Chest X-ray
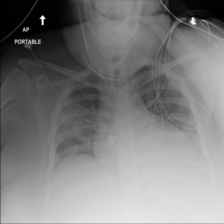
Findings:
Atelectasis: negative
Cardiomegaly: negative
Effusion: negative
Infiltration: positive
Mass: negative
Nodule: negative
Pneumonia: negative
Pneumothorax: negative
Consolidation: negative
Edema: negative
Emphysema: negative
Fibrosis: negative
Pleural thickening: negative
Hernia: negative